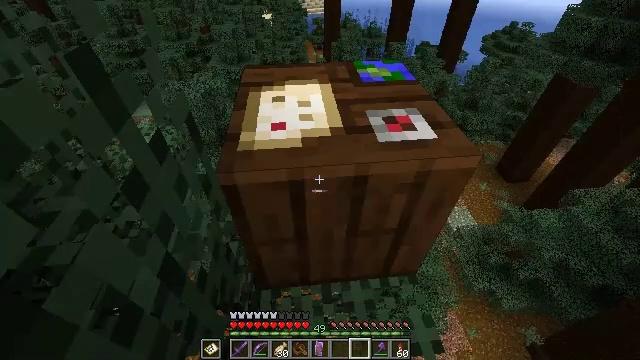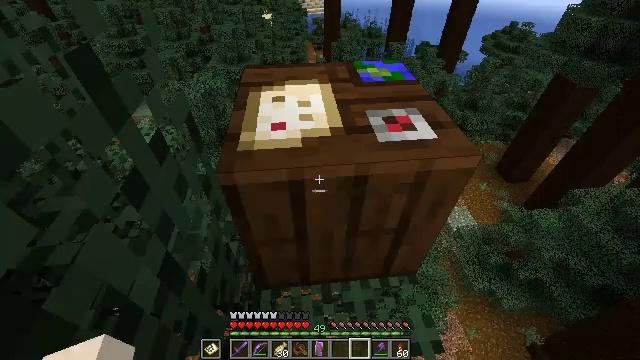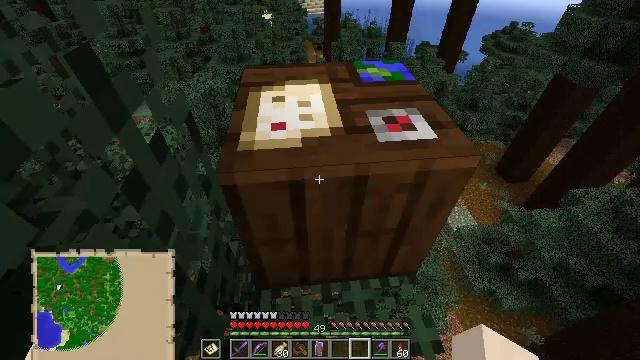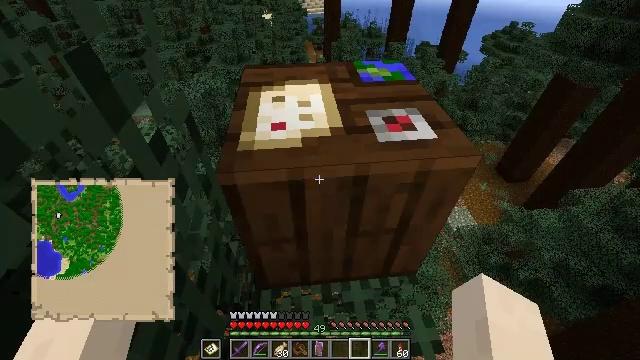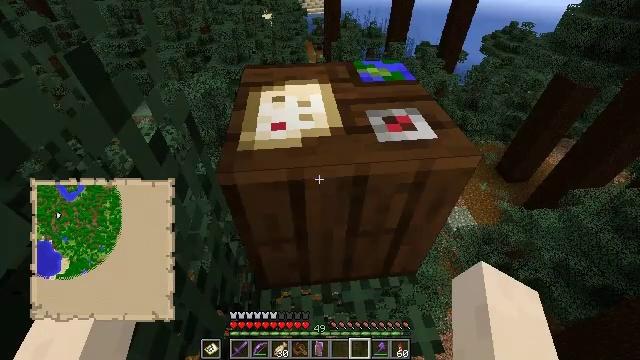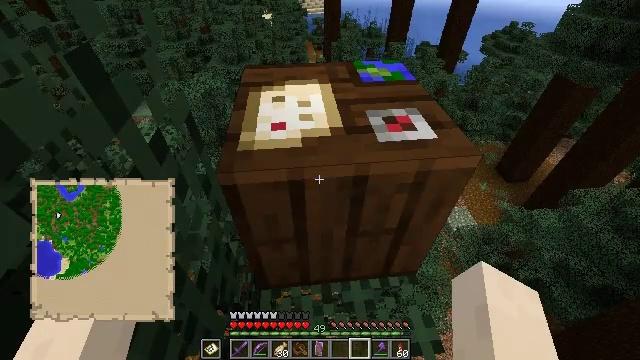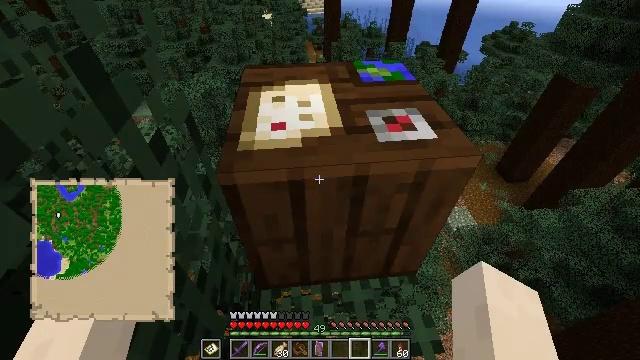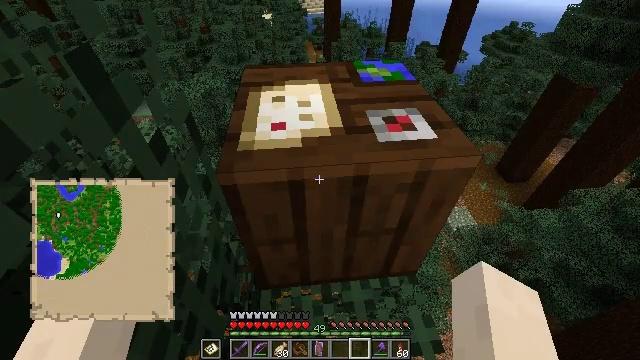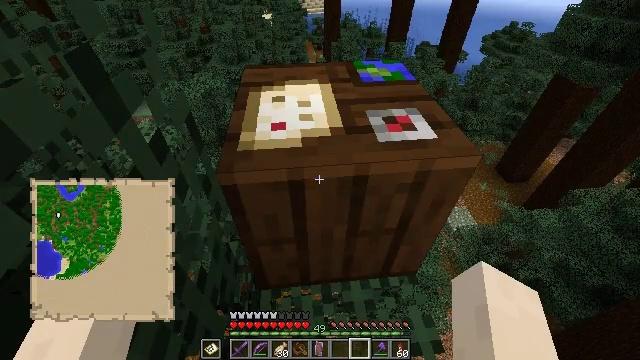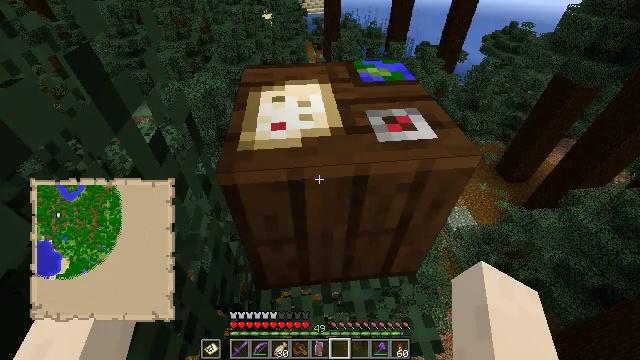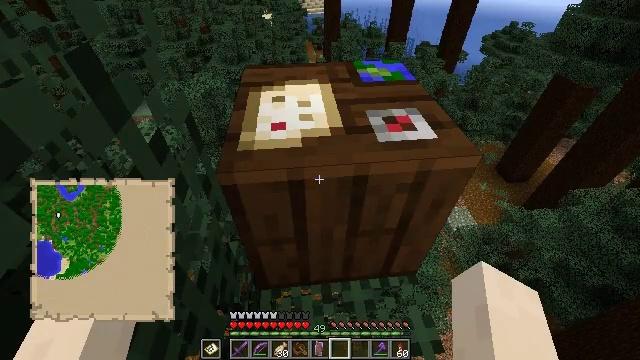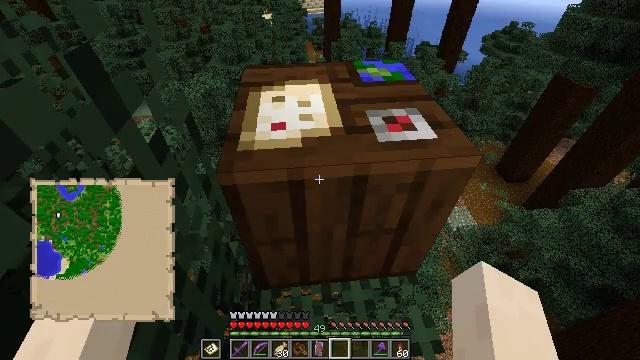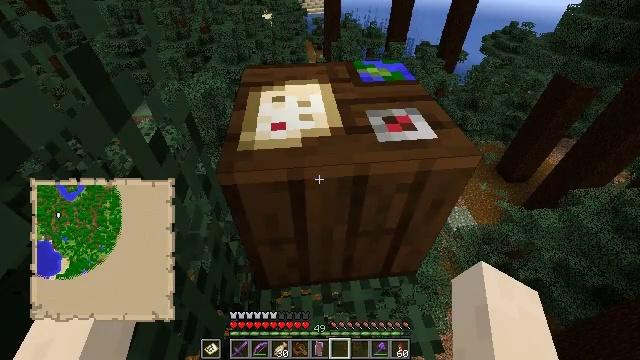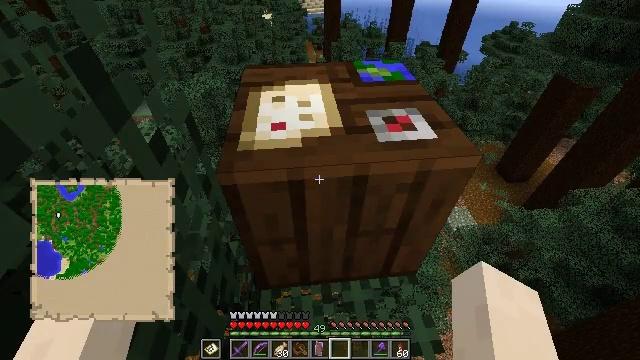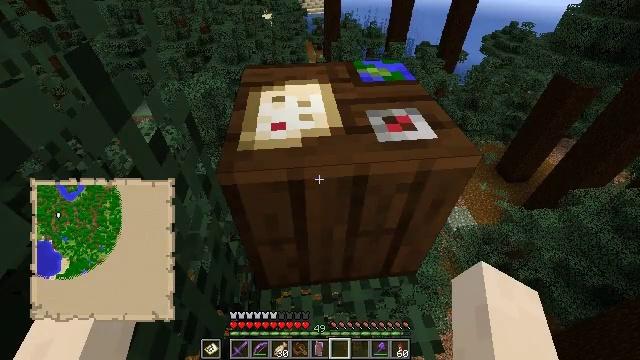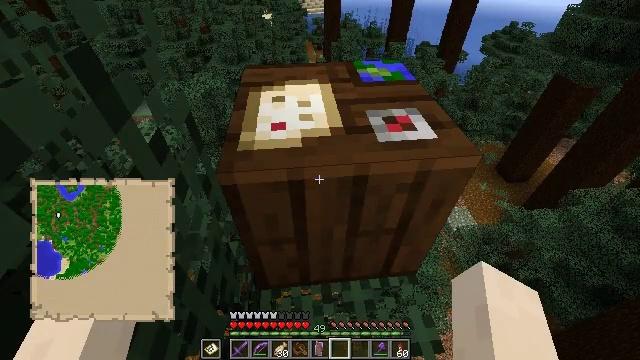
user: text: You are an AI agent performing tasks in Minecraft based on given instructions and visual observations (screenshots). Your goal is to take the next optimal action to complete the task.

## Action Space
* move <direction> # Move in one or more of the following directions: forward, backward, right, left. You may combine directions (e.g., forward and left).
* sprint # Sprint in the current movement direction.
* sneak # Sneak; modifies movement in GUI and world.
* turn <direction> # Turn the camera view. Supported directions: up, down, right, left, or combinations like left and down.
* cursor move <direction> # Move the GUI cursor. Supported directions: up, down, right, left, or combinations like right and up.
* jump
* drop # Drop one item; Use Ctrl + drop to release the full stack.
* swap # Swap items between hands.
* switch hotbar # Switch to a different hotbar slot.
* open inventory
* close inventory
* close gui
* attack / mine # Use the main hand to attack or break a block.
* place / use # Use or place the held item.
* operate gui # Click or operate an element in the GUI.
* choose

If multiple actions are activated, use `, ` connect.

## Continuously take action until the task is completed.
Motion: motion action
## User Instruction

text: Break the cartography table.
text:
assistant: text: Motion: no_op
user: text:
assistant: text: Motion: no_op
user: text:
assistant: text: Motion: no_op
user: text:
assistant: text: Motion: no_op
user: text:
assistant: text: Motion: no_op
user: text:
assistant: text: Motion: no_op
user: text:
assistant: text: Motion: no_op
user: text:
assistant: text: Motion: no_op
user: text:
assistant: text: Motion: no_op
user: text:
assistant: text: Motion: no_op
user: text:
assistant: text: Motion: no_op
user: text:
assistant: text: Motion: no_op
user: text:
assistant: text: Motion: no_op
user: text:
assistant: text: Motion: no_op
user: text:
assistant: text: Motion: no_op
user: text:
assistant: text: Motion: no_op
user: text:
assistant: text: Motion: no_op
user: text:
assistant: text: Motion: no_op
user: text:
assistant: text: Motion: open inventory
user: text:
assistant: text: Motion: open inventory
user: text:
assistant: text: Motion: open inventory
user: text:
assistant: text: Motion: no_op
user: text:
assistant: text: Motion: no_op
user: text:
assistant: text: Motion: no_op
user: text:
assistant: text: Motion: turn right
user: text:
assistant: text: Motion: no_op
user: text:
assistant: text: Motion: turn right
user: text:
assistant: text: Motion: turn right
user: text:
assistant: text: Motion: turn right and down
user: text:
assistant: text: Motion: turn down